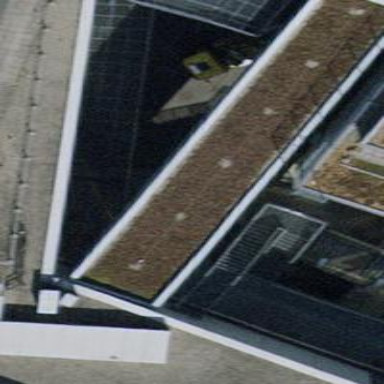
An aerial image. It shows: Transportation building which is part of airport terminal.